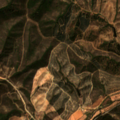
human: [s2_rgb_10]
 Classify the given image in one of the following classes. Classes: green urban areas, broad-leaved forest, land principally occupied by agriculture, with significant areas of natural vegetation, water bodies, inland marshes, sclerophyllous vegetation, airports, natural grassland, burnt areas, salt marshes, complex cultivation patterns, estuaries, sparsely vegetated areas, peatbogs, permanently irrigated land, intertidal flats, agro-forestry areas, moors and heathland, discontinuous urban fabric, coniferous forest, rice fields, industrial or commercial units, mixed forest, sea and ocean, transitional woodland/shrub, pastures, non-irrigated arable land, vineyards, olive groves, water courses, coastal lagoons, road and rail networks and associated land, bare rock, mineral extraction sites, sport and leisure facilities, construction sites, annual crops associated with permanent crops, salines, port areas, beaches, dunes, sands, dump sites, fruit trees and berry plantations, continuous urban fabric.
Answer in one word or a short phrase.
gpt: complex cultivation patterns, land principally occupied by agriculture, with significant areas of natural vegetation, sclerophyllous vegetation, transitional woodland/shrub